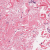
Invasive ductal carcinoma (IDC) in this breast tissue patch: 0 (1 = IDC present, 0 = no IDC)